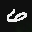
Label: 6